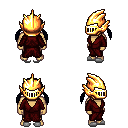
a pixel art fantasy rpg character, male body template, human, tanned skin, red robe, gold greaves, raven twin-tailed hairstyle, gold helm, white slippers, four views (front, back, left, right), 2x2 character sprite sheet, small pixel art, hard edges, no anti-aliasing